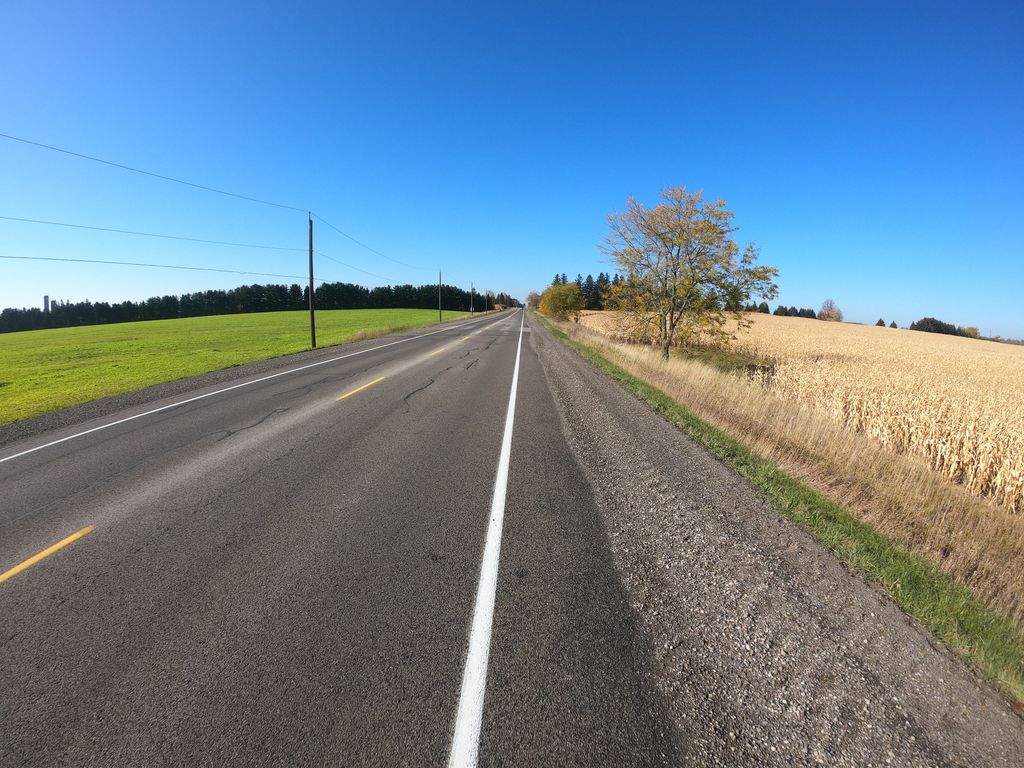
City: kitchener-waterloo